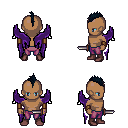
a pixel art fantasy rpg character, male body template, human, dark skin, purple wings, magenta pants, raven mohawk hairstyle, leather bracers, maroon shoes, dagger, four views (front, back, left, right), 2x2 character sprite sheet, small pixel art, hard edges, no anti-aliasing